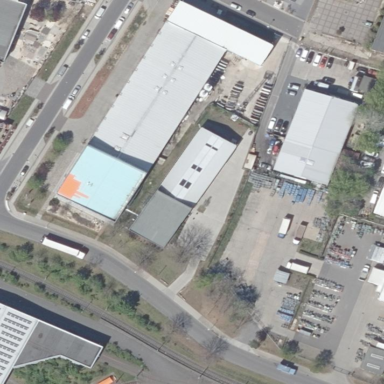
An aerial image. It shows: Industrial building.